Interaction volume radius: 5 \u00c5
Interaction volume height: 20 \u00c5
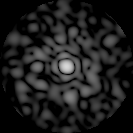
Disorder parameter: 0.8335